Interaction volume radius: 5 \u00c5
Interaction volume height: 35 \u00c5
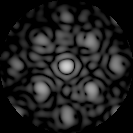
Disorder parameter: 0.3848